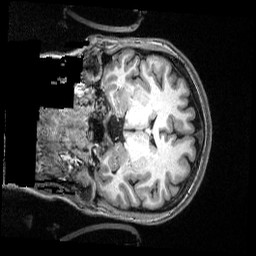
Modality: T1w
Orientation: coronal
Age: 28
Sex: female
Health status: healthy
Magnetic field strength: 3 T
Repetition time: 2.53 s
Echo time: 0.00331 s